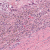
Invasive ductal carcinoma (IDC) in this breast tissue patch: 0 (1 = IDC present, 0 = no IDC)